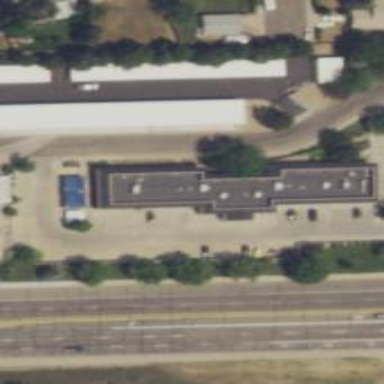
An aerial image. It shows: Swimming pool shop.